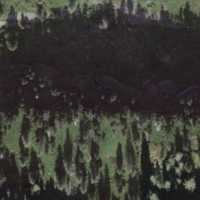
EUNIS habitat code: 43
Species observed at this site:
Motacilla cinerea